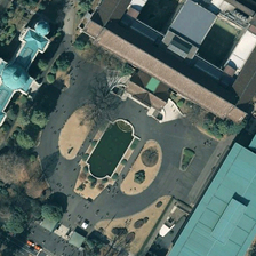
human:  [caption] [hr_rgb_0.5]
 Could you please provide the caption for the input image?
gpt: There is a big basket court in the square.

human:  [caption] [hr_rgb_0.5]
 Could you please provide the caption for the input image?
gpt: There is a mint green building in the square.

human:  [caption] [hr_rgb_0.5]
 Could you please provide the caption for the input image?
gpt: There is a mint green building near the square.

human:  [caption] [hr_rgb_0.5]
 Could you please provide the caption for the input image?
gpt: There is a big basketball court in this square.

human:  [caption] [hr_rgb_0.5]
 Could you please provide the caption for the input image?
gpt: Nearby square have a mint green buildings.